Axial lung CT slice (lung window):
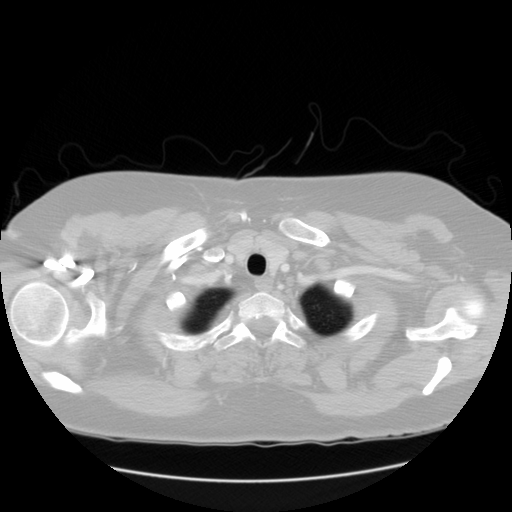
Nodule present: no